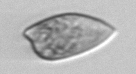
Label: Prorocentrum_dentatum